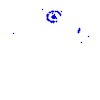
Particle: kaon